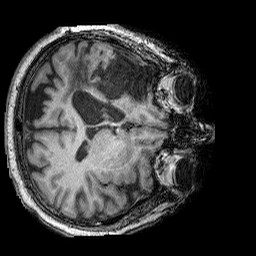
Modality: T1w
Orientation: axial
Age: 55
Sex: male
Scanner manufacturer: siemens
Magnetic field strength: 3 T
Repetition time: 2.25 s
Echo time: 0.00415 s